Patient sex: M
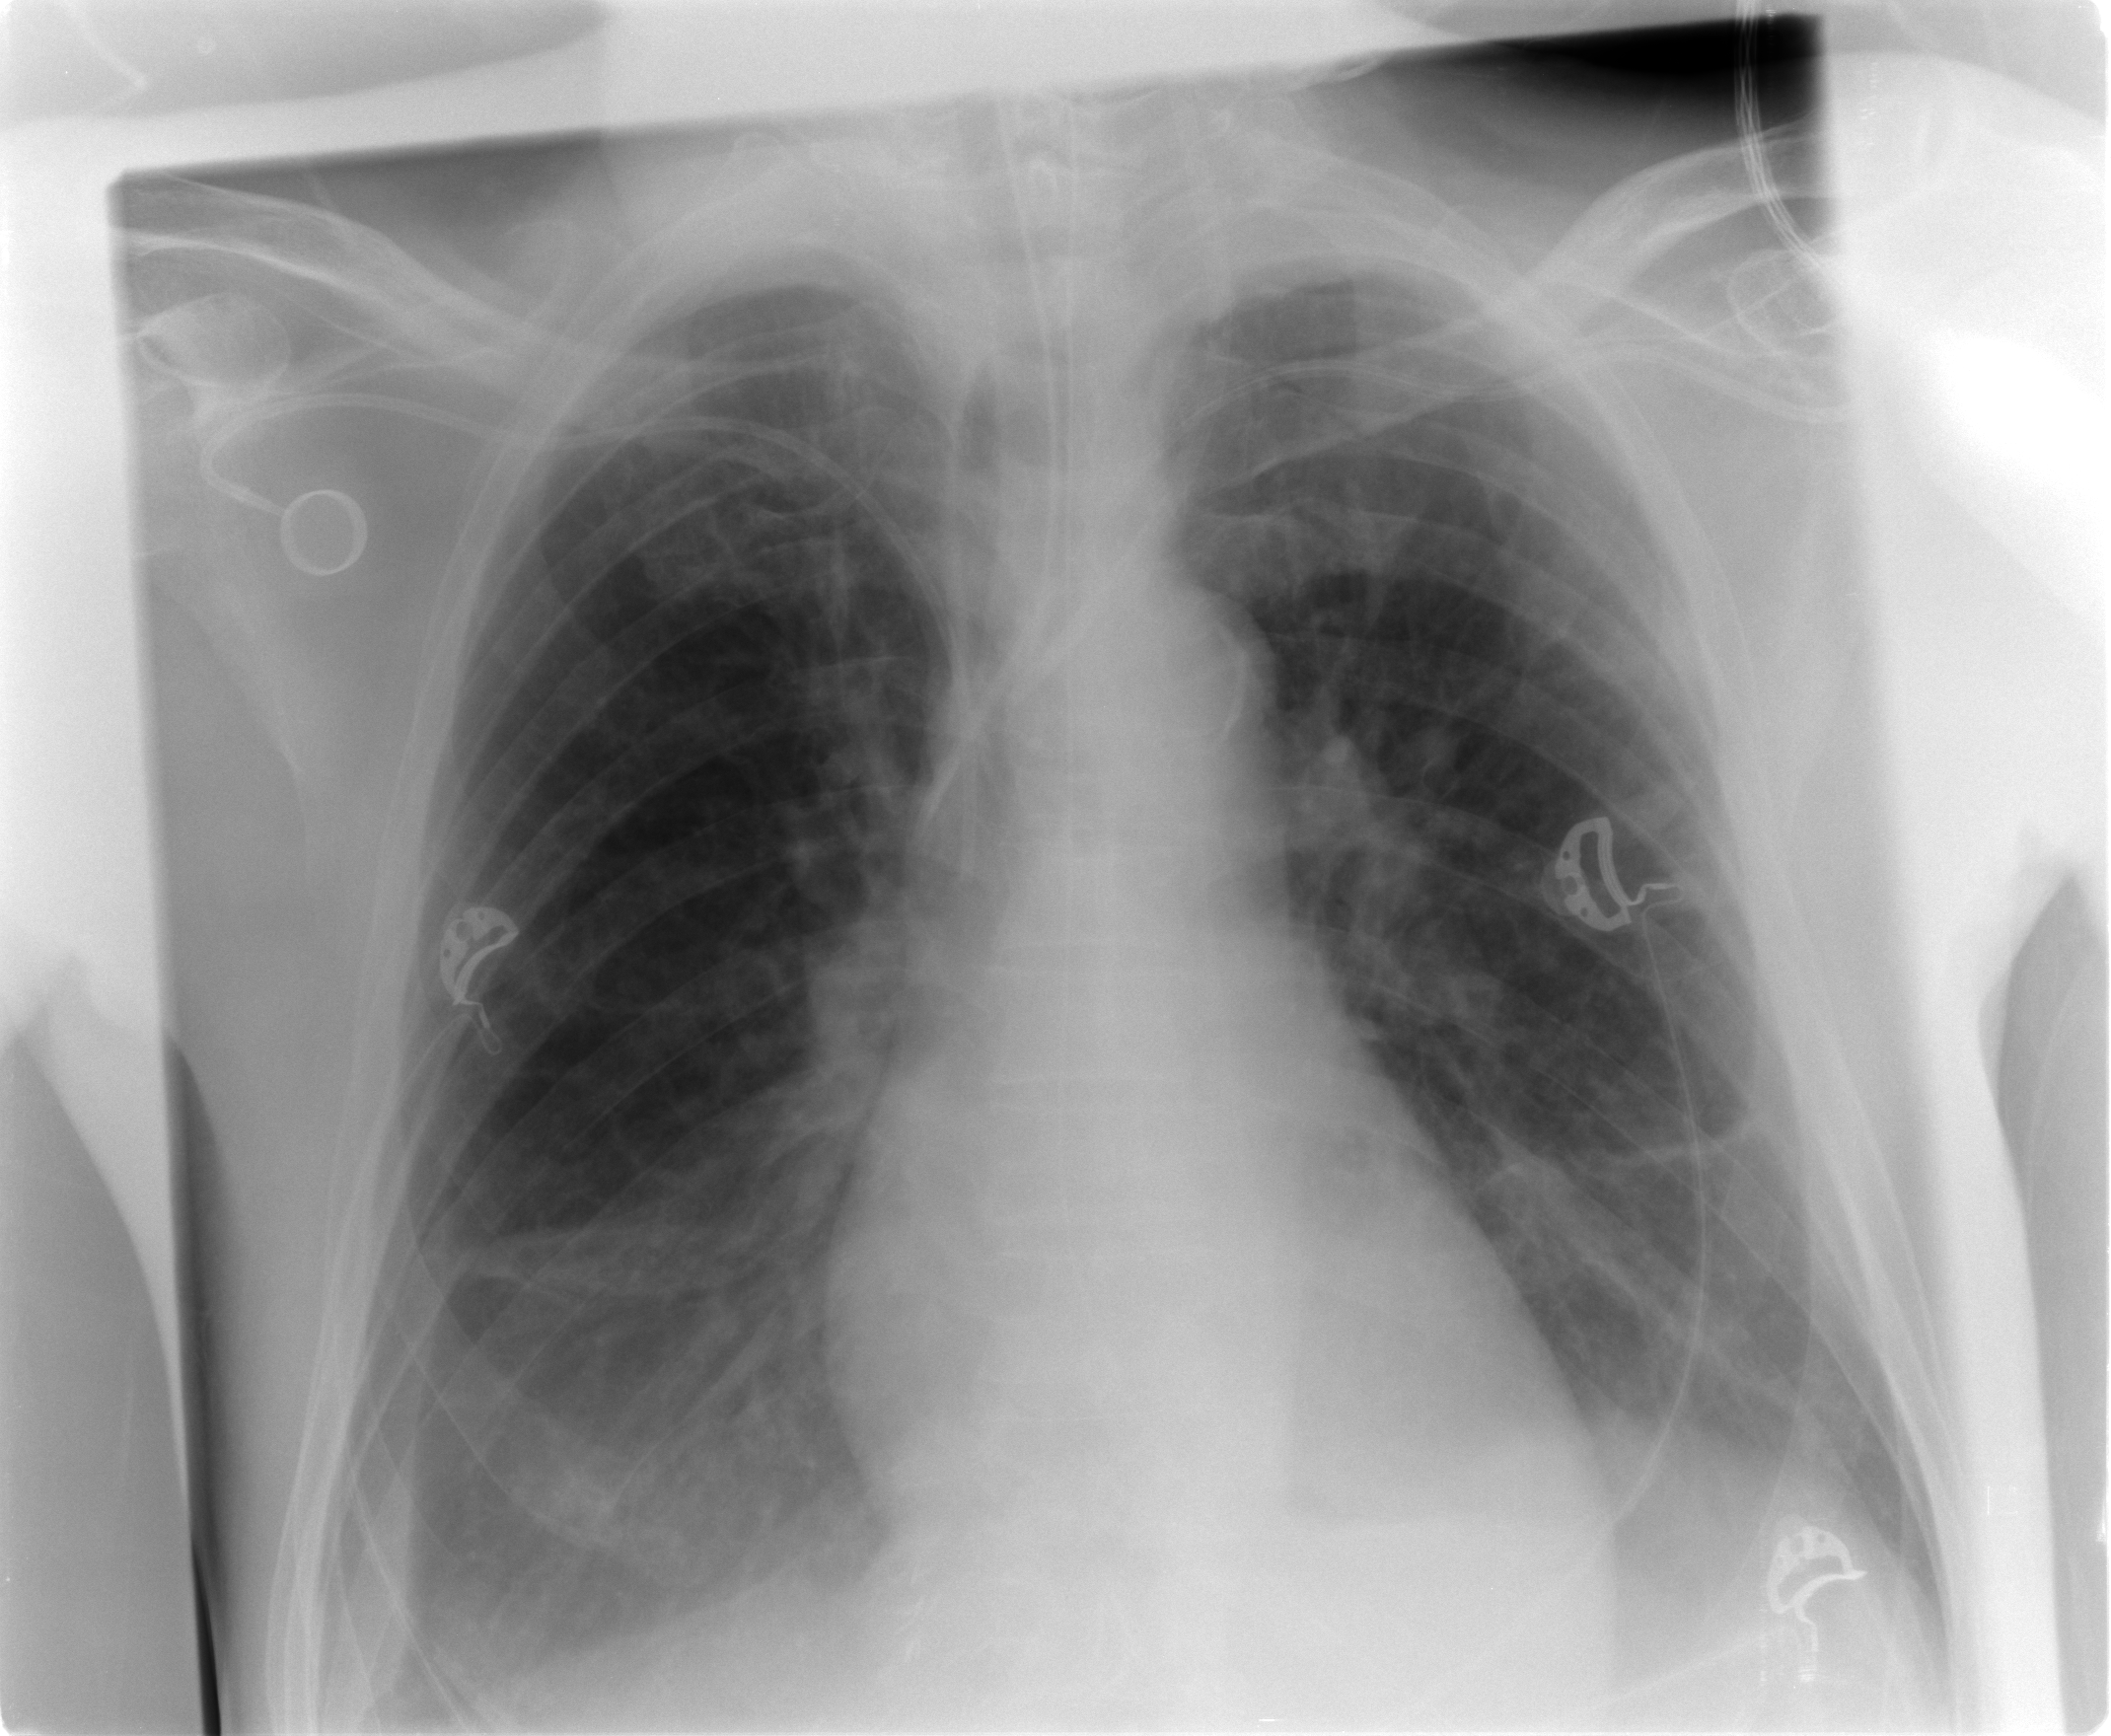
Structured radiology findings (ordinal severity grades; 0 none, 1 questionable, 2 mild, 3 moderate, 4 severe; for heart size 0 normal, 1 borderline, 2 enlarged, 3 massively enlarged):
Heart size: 0
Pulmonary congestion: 0
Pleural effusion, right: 0
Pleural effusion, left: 0
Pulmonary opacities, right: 0
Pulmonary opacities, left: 0
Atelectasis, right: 2
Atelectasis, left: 2